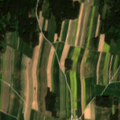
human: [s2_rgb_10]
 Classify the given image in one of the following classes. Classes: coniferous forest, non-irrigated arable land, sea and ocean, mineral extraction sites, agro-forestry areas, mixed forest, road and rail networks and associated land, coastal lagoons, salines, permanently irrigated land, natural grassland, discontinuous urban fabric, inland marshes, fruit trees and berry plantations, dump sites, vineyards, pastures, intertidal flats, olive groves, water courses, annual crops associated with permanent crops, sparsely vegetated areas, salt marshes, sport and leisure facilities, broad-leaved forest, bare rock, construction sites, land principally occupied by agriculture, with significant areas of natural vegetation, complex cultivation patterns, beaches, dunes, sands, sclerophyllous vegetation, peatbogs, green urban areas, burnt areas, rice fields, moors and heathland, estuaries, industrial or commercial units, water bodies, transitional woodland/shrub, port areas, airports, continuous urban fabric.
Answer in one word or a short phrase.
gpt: non-irrigated arable land, land principally occupied by agriculture, with significant areas of natural vegetation, coniferous forest